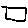
Label: square